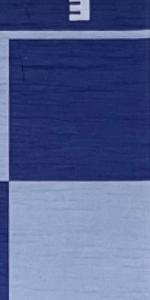
Label: Empty